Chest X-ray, PA view. Patient: 58 years old, sex M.
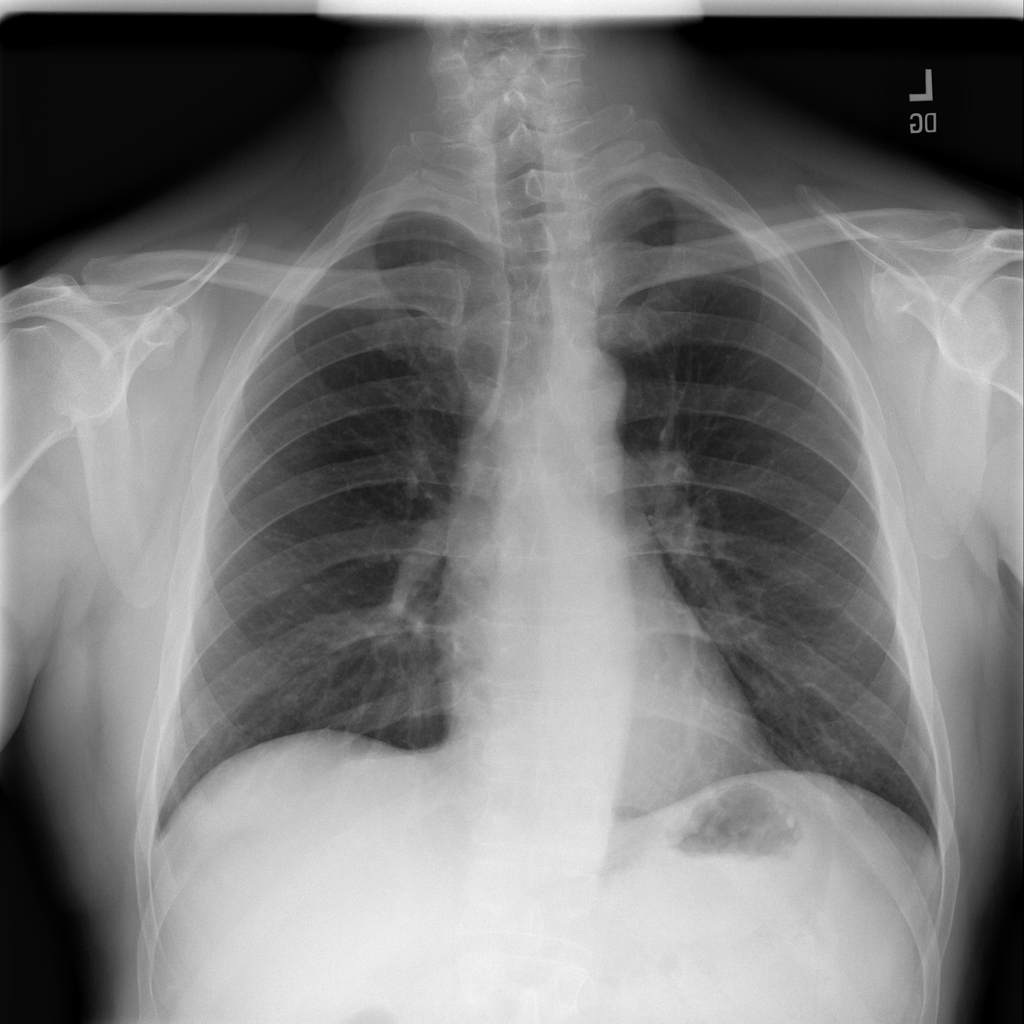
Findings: No Finding